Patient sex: M
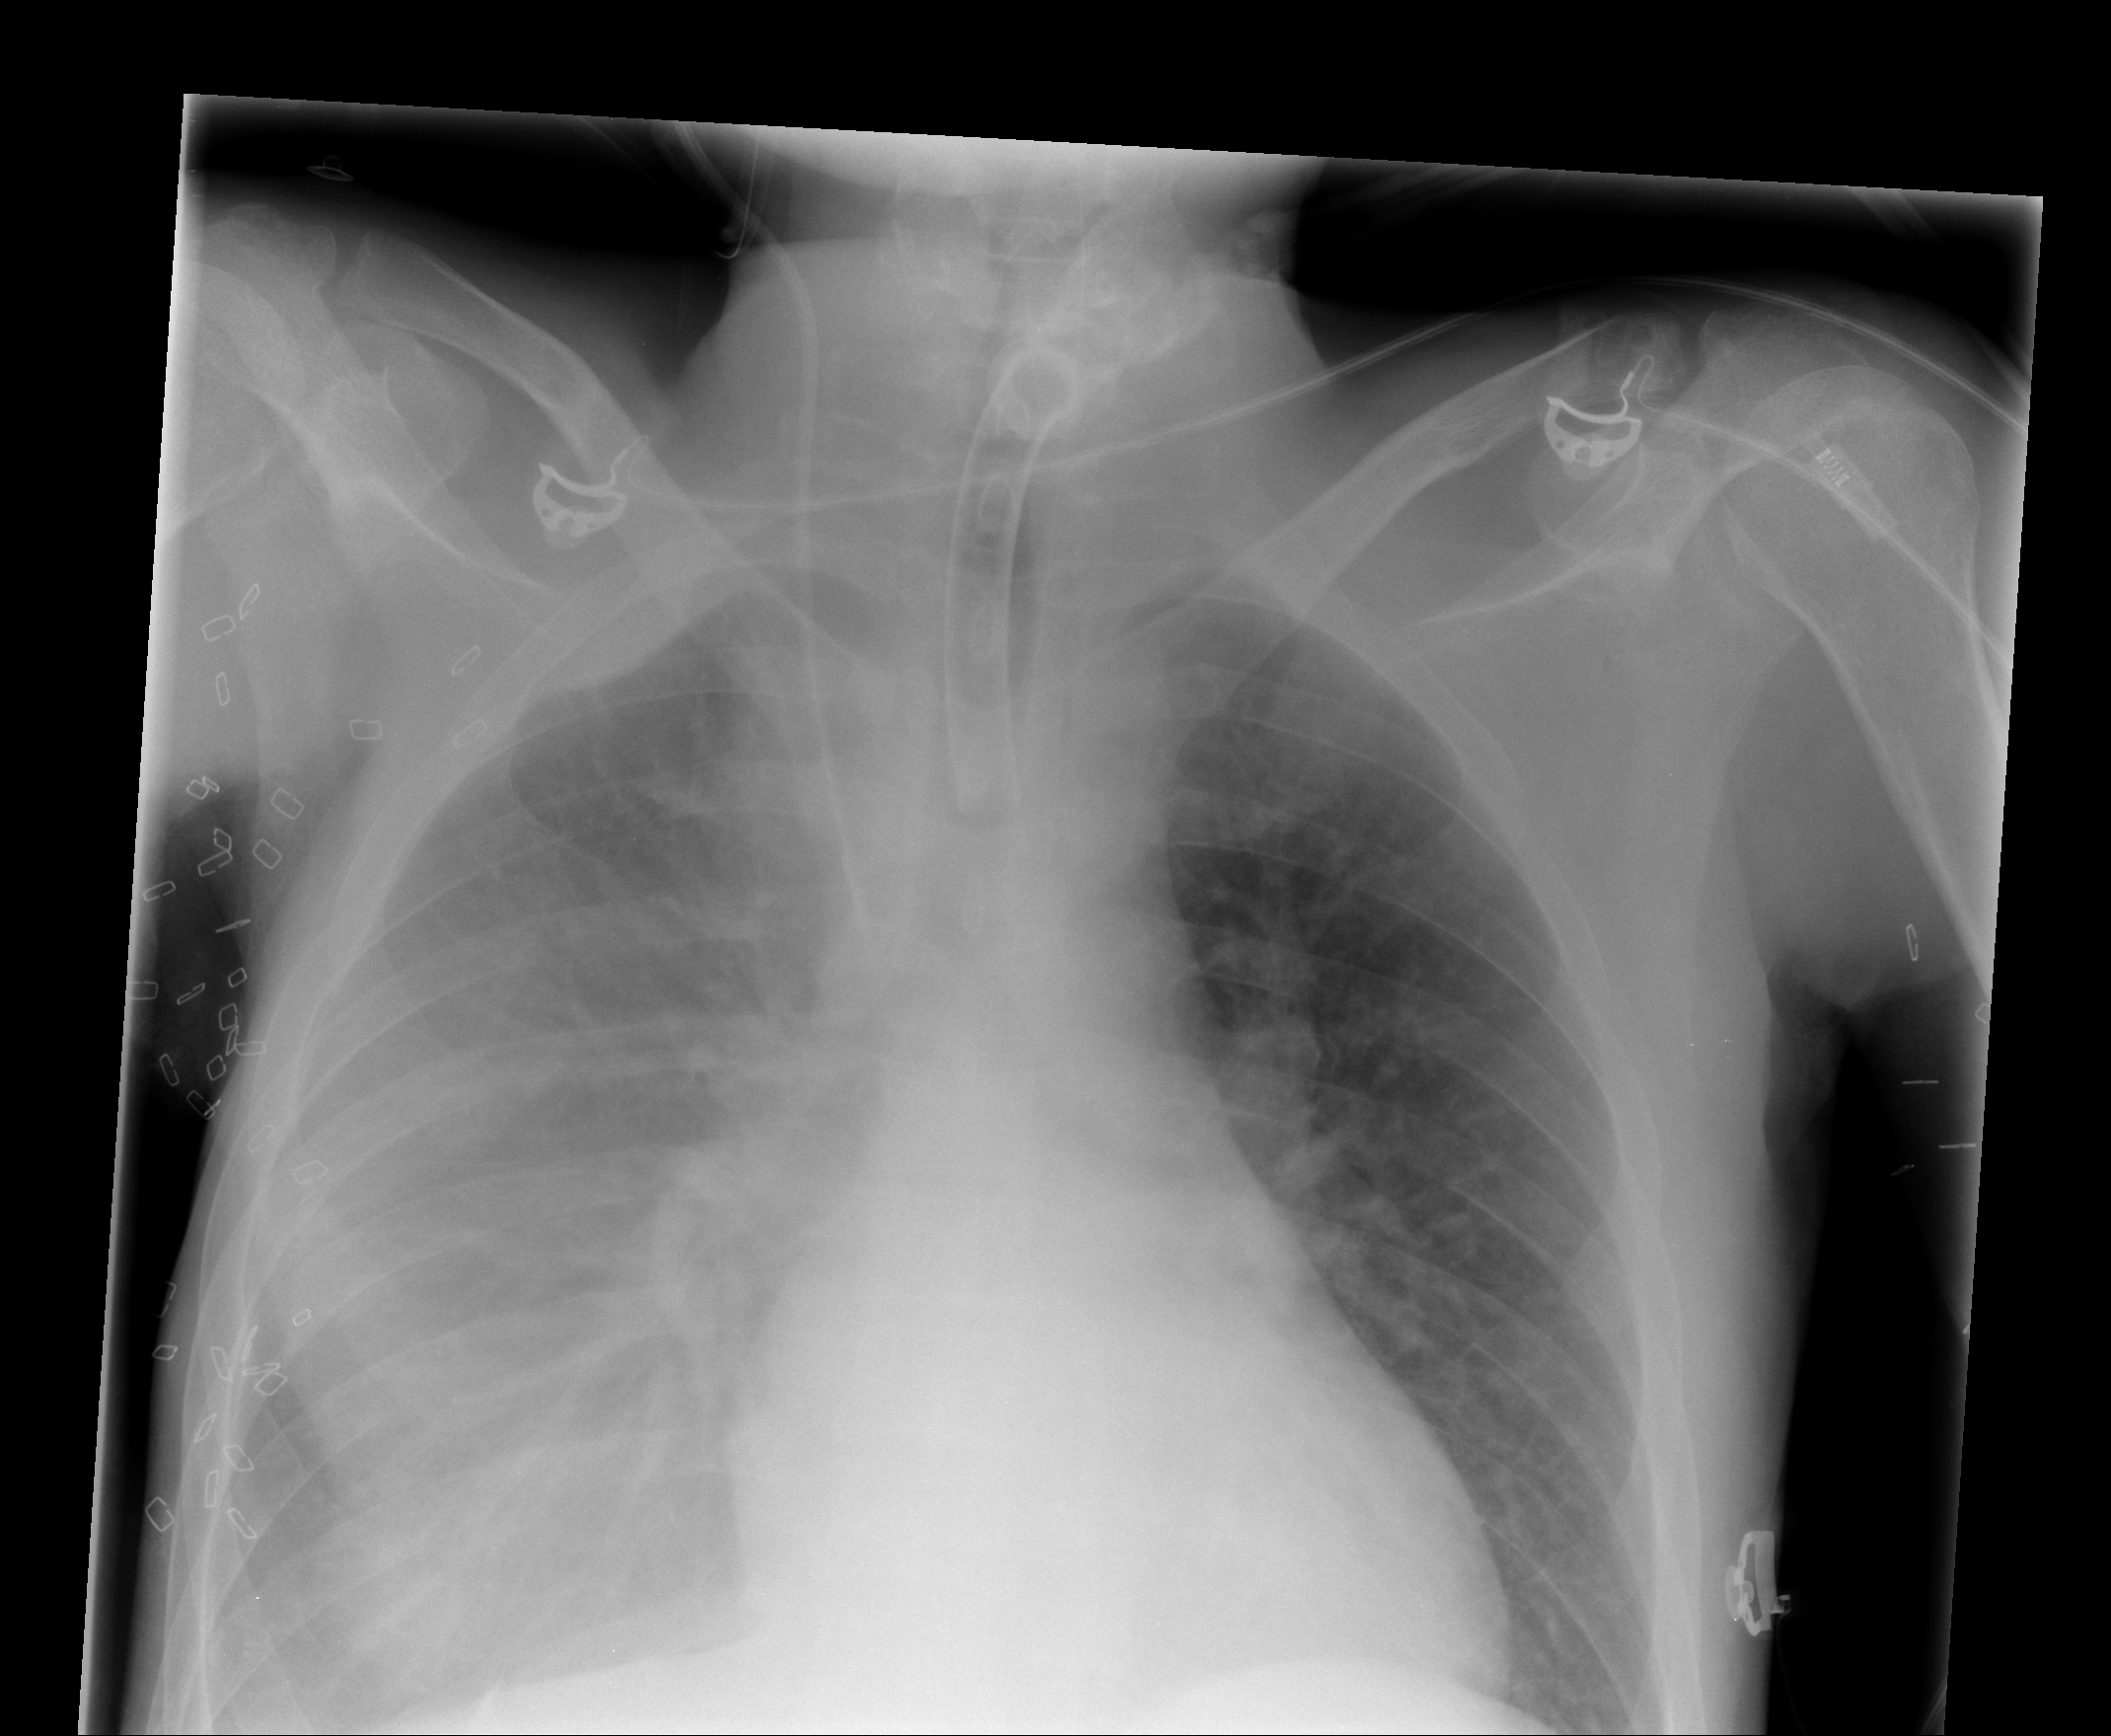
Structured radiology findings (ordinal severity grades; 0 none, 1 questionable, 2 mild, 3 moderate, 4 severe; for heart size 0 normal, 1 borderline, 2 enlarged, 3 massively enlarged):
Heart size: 0
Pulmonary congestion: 0
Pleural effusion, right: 3
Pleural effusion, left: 0
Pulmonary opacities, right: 1
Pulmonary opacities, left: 0
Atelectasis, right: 2
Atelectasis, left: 0